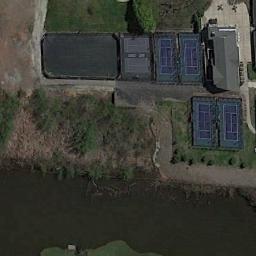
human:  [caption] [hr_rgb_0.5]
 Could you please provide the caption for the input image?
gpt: The tennis court is on the grass next to some trees and river .

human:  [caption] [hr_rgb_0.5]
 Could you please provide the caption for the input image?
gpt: Tennis court and buildings beside lawn and lake .

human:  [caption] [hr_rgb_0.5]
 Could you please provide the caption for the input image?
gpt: There are two tennis courts here and cars parked around the court .

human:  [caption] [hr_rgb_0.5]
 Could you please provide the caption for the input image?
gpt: There is a building beside the tennis courts .

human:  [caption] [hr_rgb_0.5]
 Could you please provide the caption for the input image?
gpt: The tennis courts are beside a river .